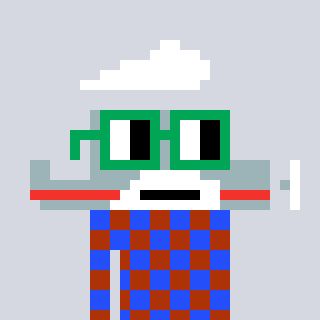
a pixel art character with square green glasses, a plane-shaped head and a hotbrown-colored body on a cool background